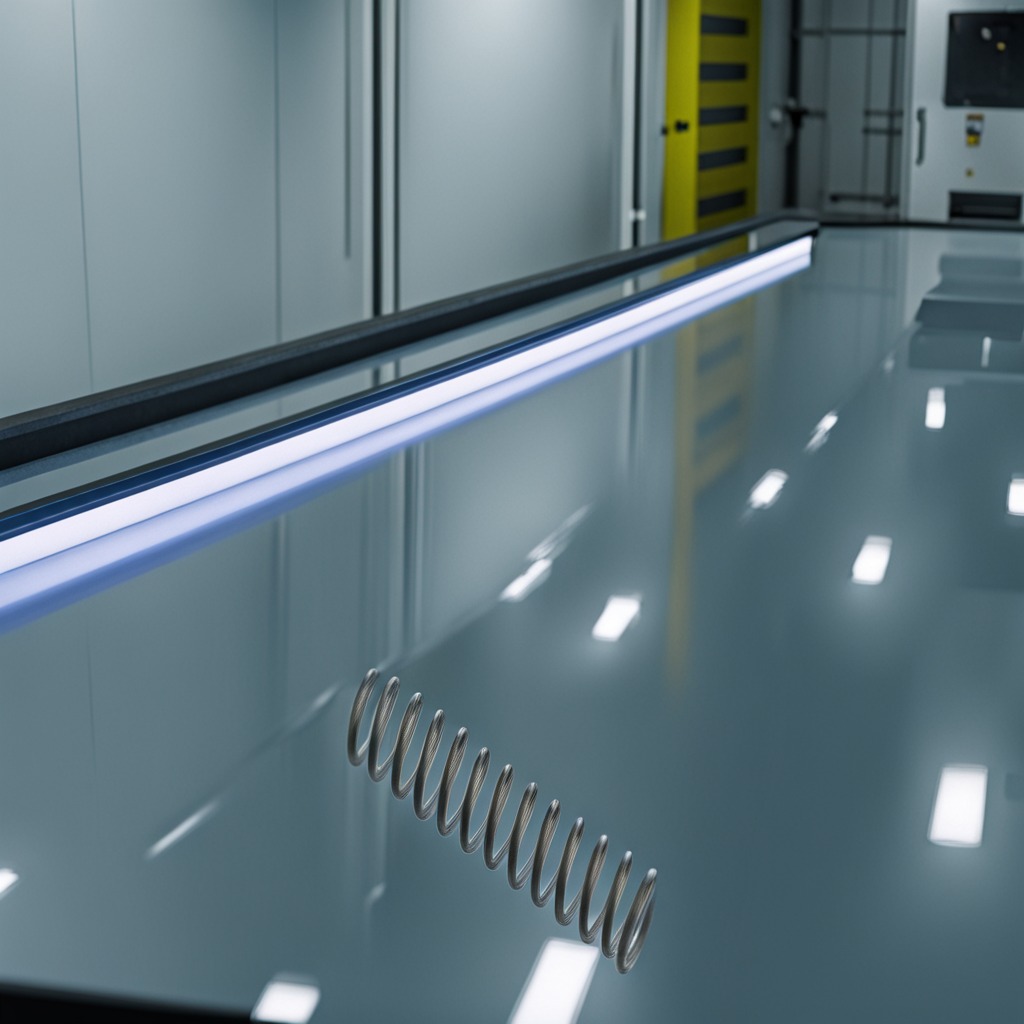
A coiled metal spring is lying on the table.